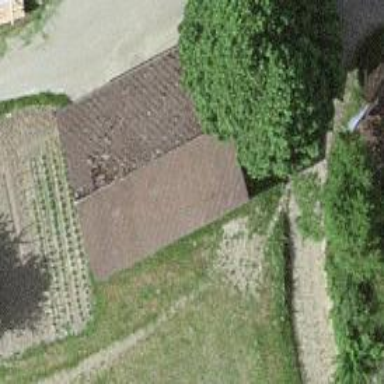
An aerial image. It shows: Garage.